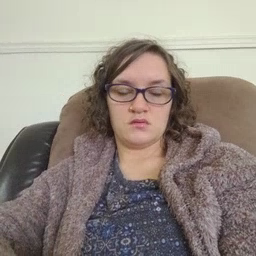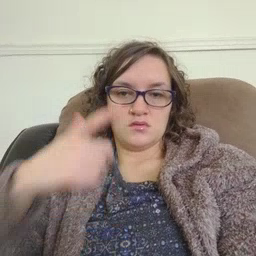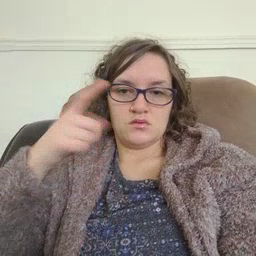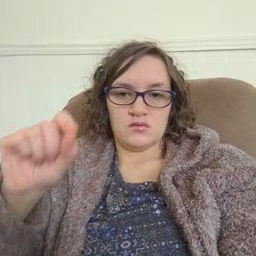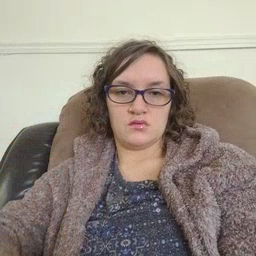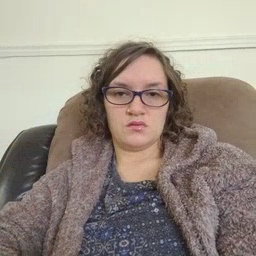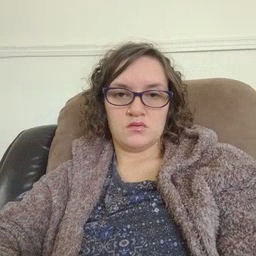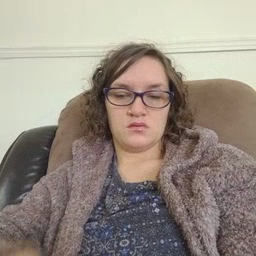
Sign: go